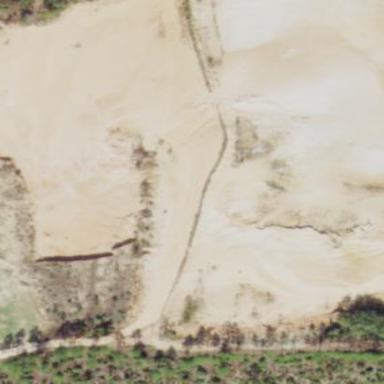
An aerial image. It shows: Quarry for sand extraction.